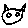
Label: cat